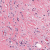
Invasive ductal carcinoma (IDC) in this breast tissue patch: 1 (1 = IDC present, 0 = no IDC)